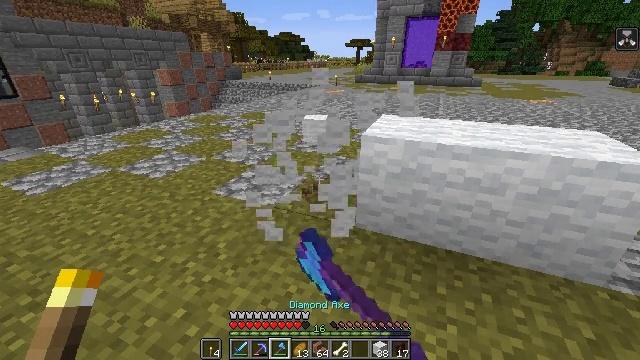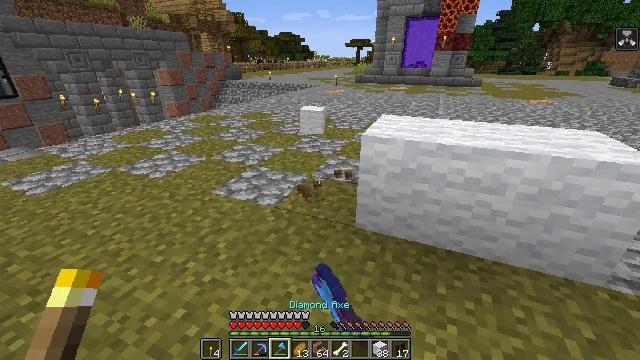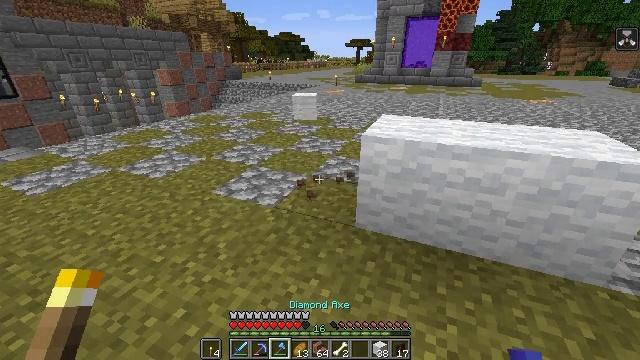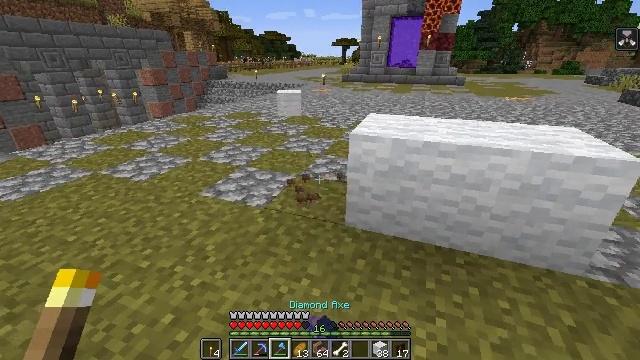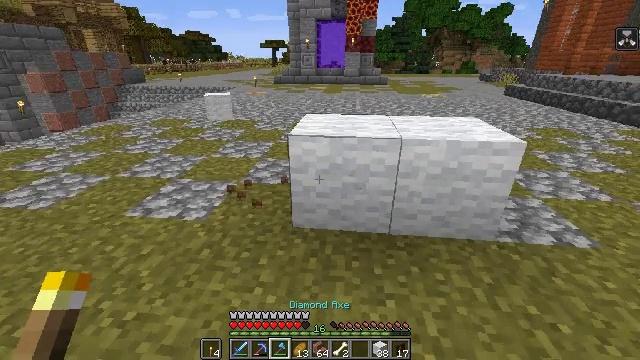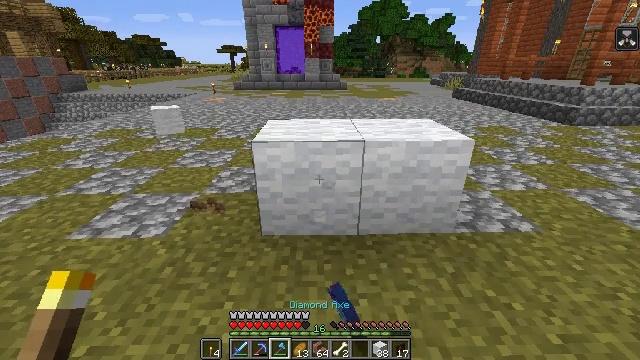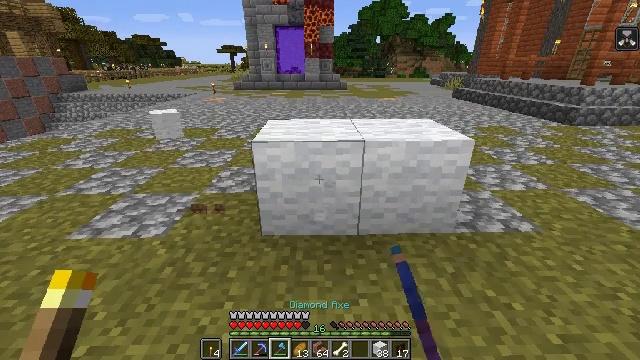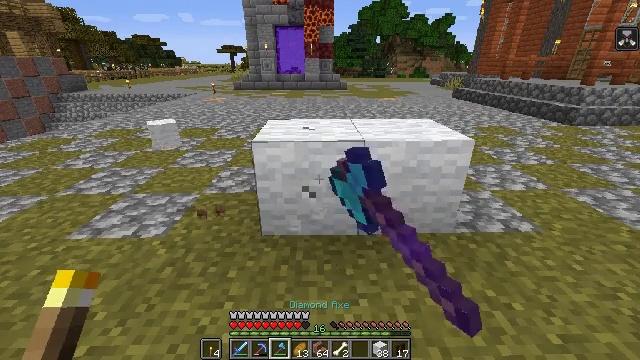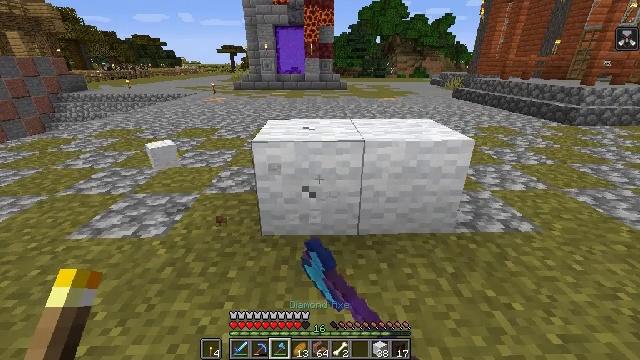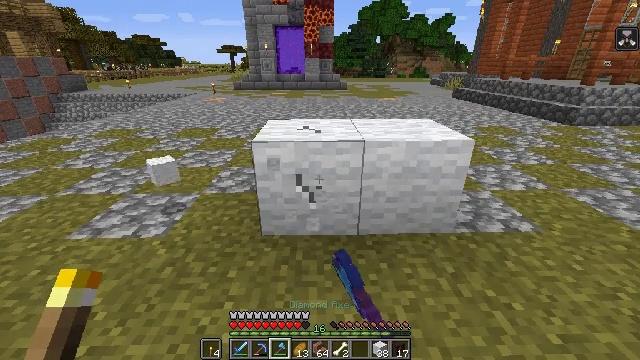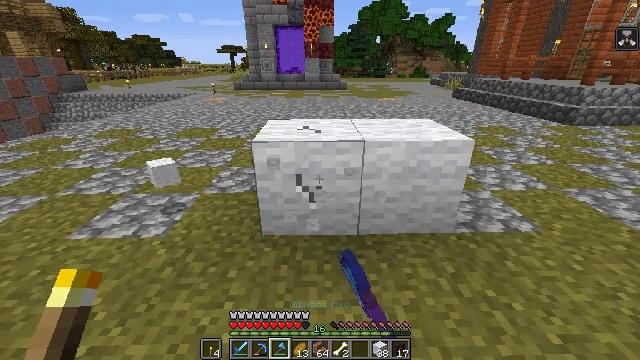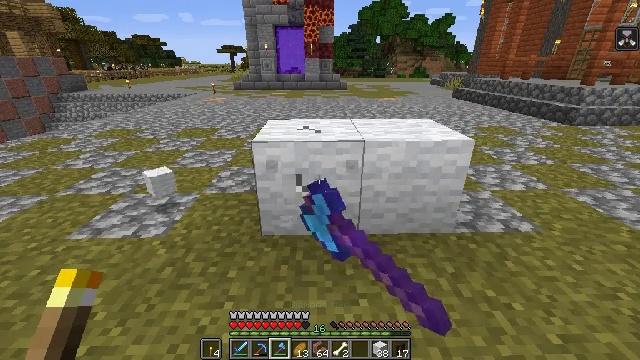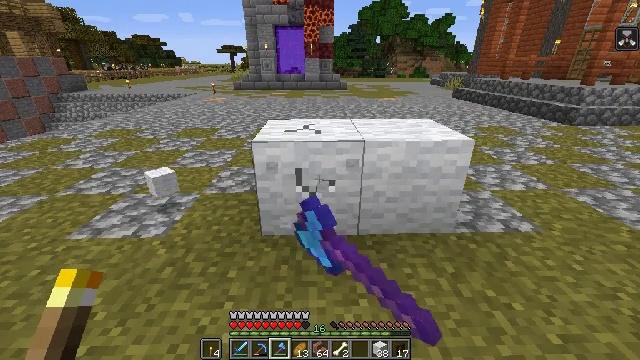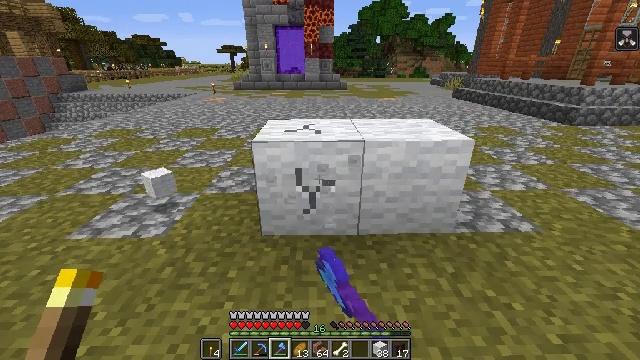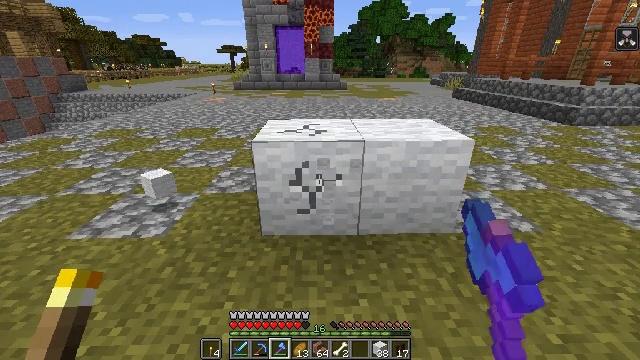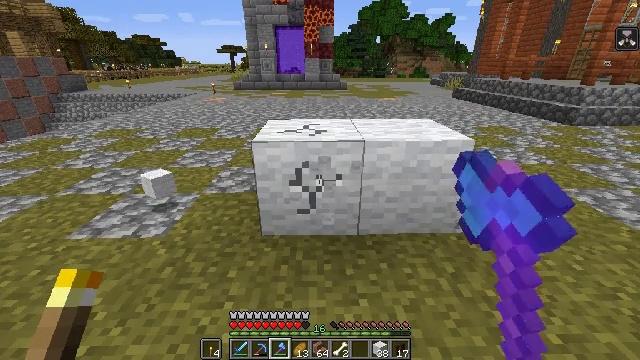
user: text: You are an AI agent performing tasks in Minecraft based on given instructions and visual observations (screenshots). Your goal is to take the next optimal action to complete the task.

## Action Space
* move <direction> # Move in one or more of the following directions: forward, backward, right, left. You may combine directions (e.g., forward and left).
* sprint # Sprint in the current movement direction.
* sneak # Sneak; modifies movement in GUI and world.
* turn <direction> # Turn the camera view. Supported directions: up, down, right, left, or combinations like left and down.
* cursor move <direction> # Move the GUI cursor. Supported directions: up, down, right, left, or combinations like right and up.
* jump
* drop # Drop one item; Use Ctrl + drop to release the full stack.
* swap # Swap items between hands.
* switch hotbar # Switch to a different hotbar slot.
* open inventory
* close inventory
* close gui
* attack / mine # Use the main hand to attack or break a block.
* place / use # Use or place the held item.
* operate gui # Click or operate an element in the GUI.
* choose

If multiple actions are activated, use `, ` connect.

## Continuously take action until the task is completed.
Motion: motion action
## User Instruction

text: Gather white wool from a build.
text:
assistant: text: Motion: attack / mine
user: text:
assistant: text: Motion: attack / mine
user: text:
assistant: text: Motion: turn right, attack / mine
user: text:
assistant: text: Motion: turn right, attack / mine
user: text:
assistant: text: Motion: turn right and up, attack / mine
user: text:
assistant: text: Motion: attack / mine
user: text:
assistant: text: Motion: attack / mine
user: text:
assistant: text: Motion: attack / mine
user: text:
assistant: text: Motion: attack / mine
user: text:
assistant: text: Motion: attack / mine
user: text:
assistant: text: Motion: attack / mine
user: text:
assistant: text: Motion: attack / mine
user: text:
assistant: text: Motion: attack / mine
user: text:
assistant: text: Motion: attack / mine
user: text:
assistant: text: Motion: attack / mine
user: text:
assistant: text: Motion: attack / mine
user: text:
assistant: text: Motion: attack / mine
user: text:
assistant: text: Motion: attack / mine
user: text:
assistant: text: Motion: attack / mine
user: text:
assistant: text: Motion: attack / mine
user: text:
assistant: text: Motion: attack / mine
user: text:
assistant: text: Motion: attack / mine
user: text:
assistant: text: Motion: attack / mine
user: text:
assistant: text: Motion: attack / mine
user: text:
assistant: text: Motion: attack / mine
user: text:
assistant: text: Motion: attack / mine
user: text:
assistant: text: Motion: turn right, attack / mine
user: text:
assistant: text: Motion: turn right, attack / mine
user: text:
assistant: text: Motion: turn right, attack / mine
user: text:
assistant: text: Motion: turn right, attack / mine